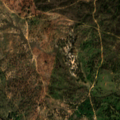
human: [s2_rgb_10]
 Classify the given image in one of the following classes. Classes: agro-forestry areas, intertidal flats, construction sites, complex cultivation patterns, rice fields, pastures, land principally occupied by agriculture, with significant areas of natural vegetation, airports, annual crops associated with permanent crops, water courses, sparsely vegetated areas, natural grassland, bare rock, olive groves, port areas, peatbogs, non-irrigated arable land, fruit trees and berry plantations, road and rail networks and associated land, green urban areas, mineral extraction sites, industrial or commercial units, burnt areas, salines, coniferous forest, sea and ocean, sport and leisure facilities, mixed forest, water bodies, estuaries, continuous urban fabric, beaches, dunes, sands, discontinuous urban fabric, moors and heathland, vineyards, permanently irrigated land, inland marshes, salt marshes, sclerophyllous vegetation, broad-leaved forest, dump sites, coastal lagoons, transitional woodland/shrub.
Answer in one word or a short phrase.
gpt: agro-forestry areas, broad-leaved forest